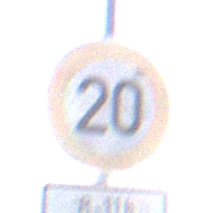
Verkehrszeichen: Geschwindigkeit20
Zusatzzeichen unten: ZeitangabenOhneBeschraenkungAufWochentage2
Umgebung: Outdoor, Nature
Tageszeit: Midday
Wetter: PartlyCloudy
Licht: Natural
Jahreszeit: NotSpecified
Kontrast: HighContrast